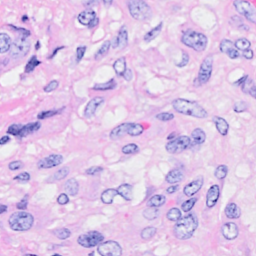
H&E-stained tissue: Breast